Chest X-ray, AP view. Patient: 75 years old, sex F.
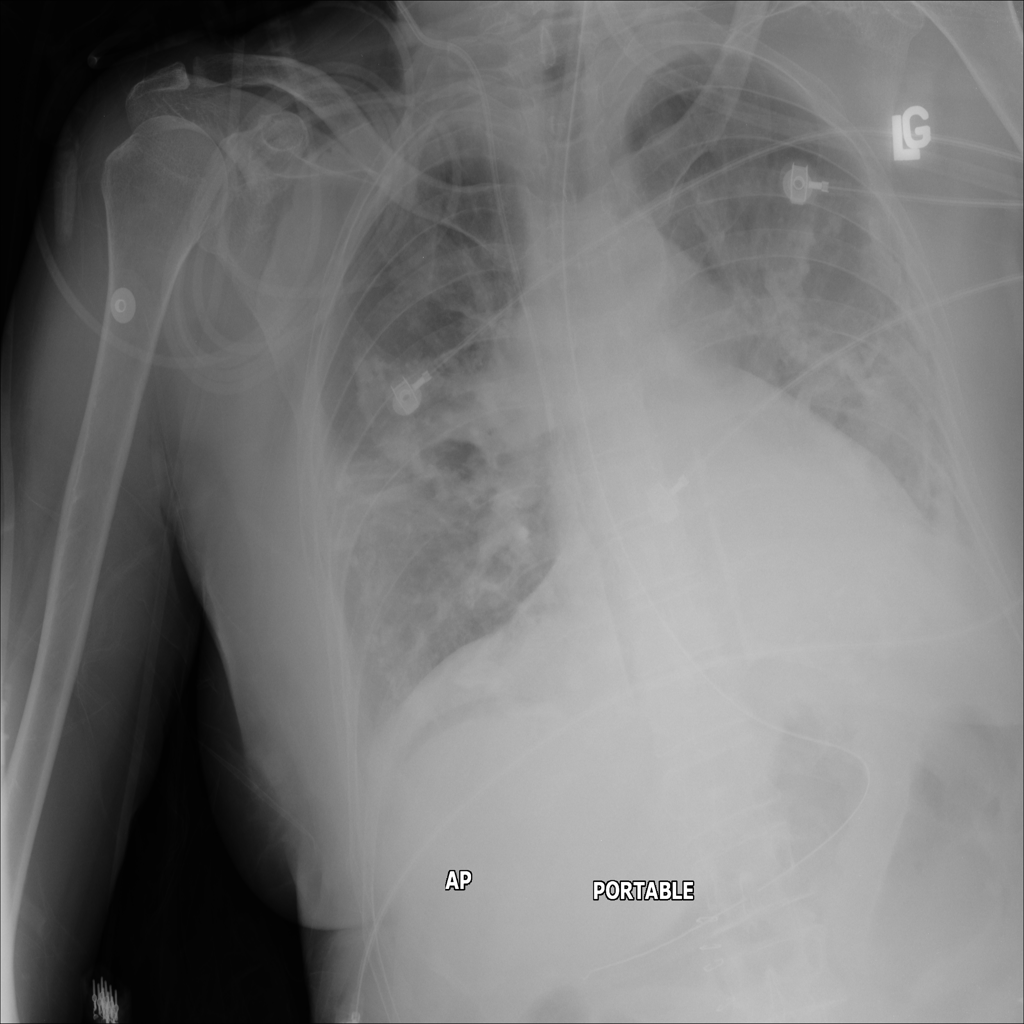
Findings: Atelectasis